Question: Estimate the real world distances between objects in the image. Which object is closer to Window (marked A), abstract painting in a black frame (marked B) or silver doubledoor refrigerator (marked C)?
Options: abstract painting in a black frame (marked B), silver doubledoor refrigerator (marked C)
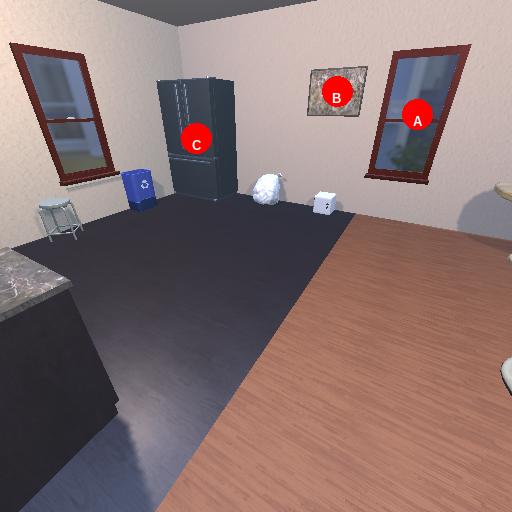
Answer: abstract painting in a black frame (marked B)